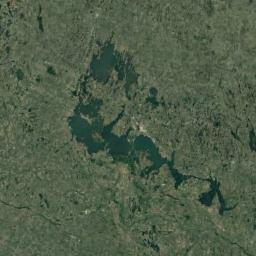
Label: lake